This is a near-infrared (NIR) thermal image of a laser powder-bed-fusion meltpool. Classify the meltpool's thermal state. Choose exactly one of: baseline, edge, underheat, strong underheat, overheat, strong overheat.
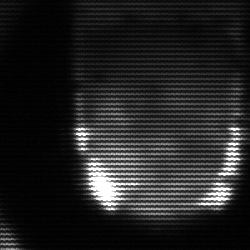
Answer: baseline